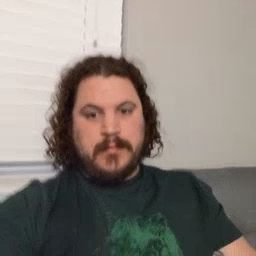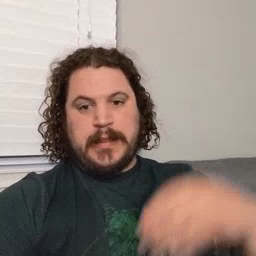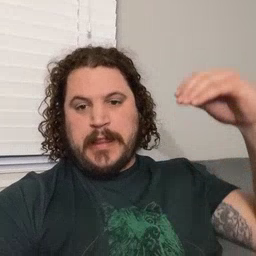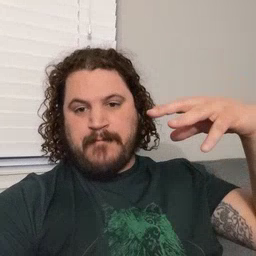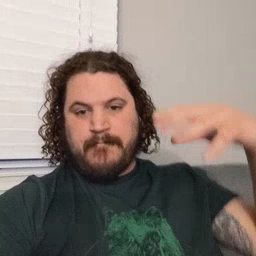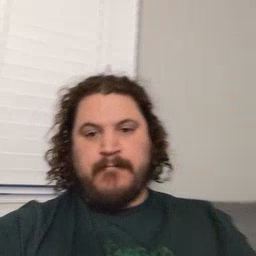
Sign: lamp